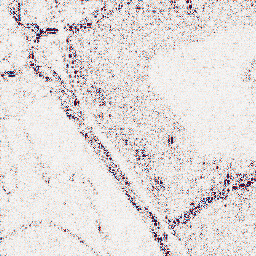
Category: wavelet
Decomposition family: wavelet_reverse_biorthogonal
Decomposition parameters: wavelet: rbio5.5
level: 1
Upsampling method: sinc_blackman
Upsampling parameters: scale: 2
kernel_size: 8
Upsampling scale: 2